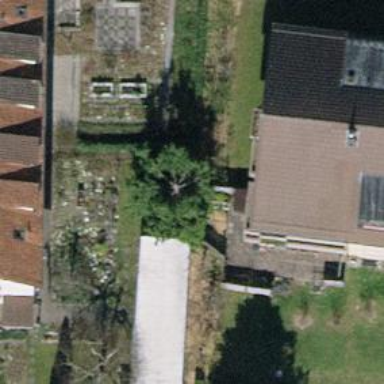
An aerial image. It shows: Urban tree adds touch of nature to the surroundings.